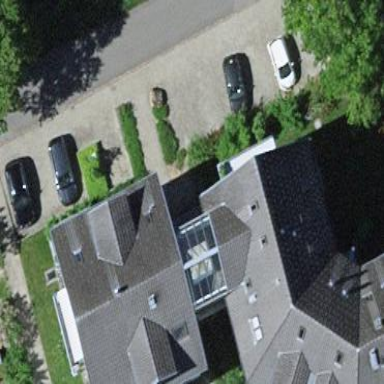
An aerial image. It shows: Parking area with surface.